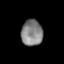
Tissue: prostate
Cell type: T cells
Senescence score: 0.3106
Nuclear area (px): 547
Mean DAPI intensity: 130.85